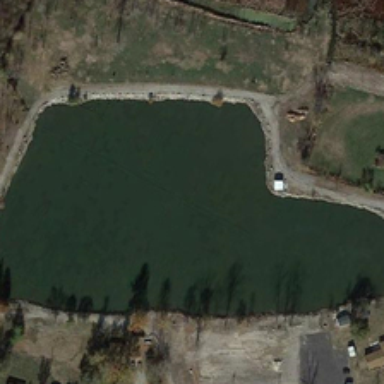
A large pond is surrounded by yellow green trees .